Aerial crown-view tile of a tropical tree (Barro Colorado Island, Panama), acquired 20241216:
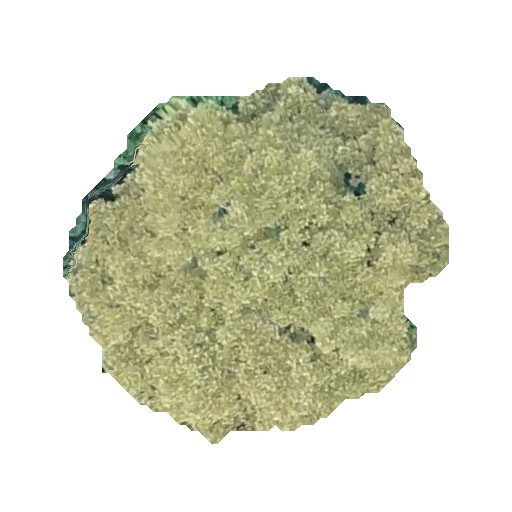
Species: Dipteryx oleifera
GBIF accepted scientific name: Dipteryx oleifera
Crown area: 146.321 m²